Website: bh-photo
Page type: customer-info-address
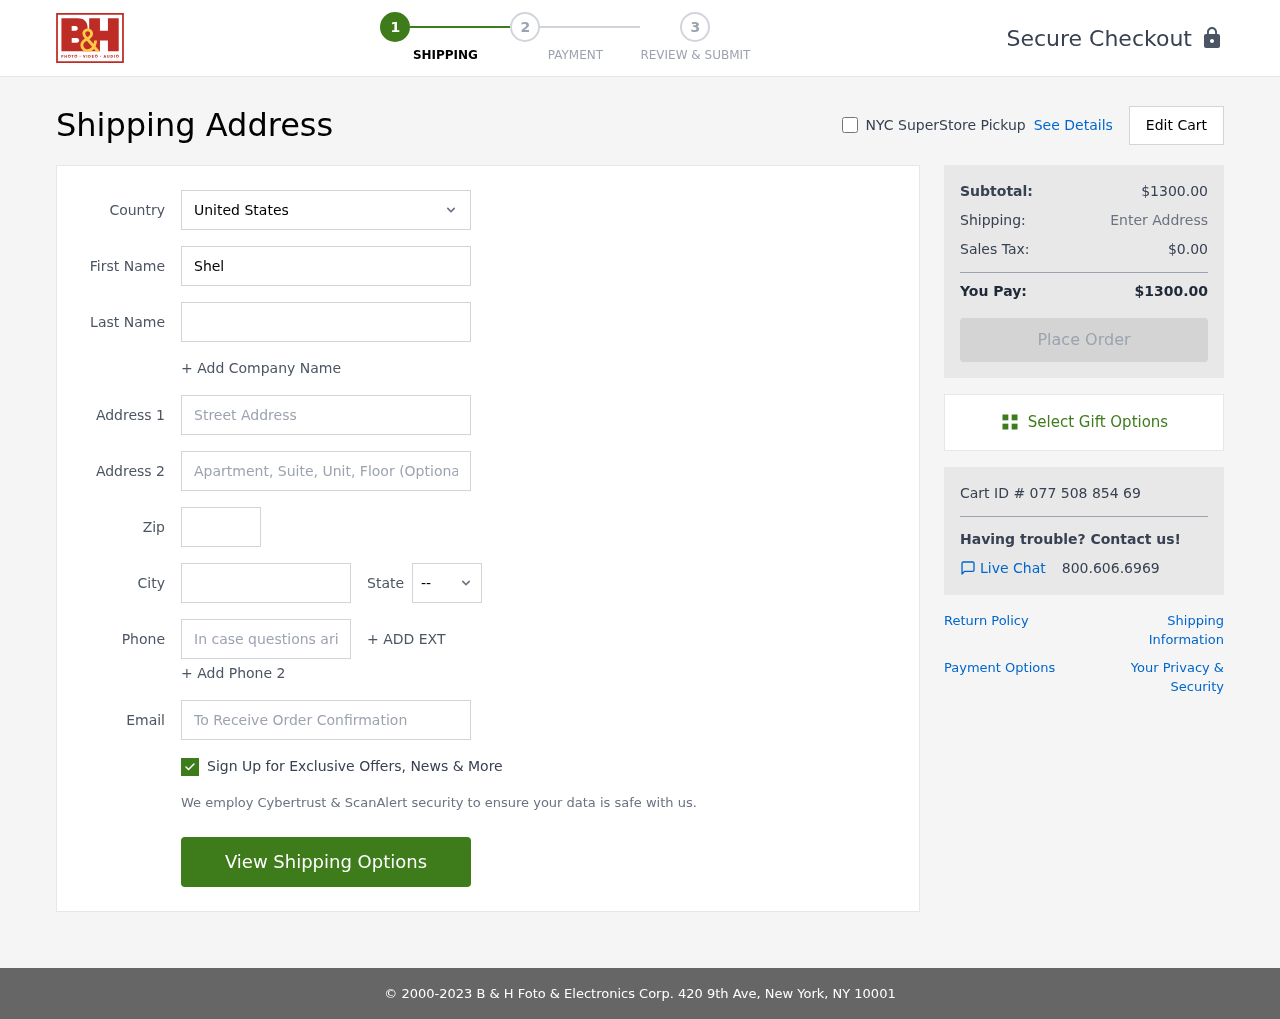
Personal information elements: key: PII_CITY
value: North Jamesfurt
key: PII_COUNTRY
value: United States
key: PII_EMAIL
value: shelia_smith@hotmail.com
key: PII_FIRSTNAME
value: Shelia
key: PII_LASTNAME
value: Smith
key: PII_PHONE
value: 5207997561
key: PII_POSTCODE
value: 53086
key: PII_STATE_ABBR
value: ID
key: PII_STREET
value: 926 Latoya Plains Suite 577
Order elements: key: ORDER_SUBTOTAL
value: $1300.00
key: ORDER_TAX
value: $0.00
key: ORDER_TOTAL
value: $1300.00
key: ORDER_ID
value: Cart ID # 077 508 854 69